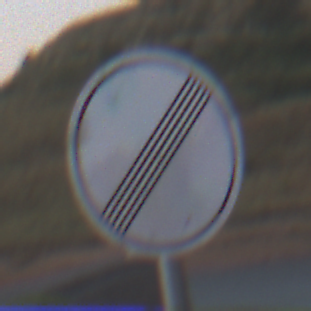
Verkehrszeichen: EndeSaemtlicherBegrenzungen
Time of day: SunriseSunset
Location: Outdoor (RoadRail)
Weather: PartlyCloudy
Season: NotSpecified
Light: Natural